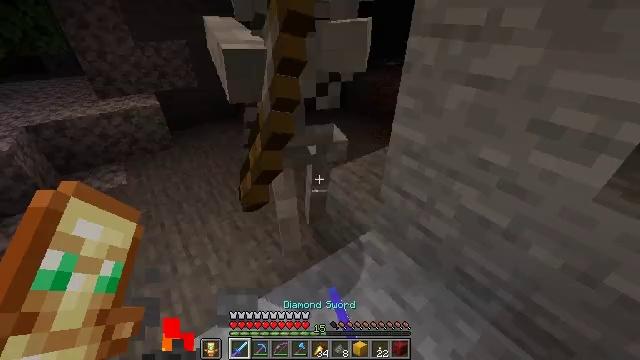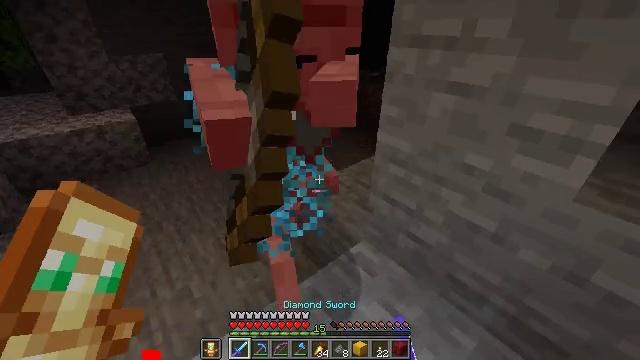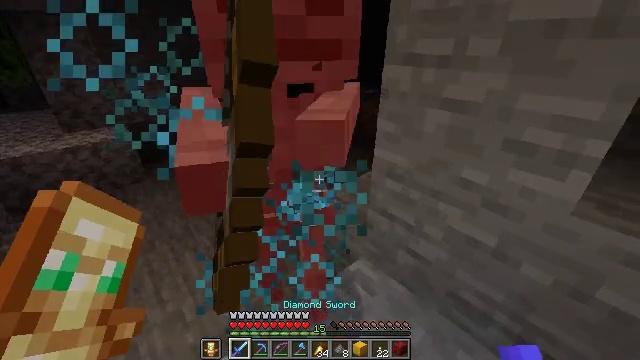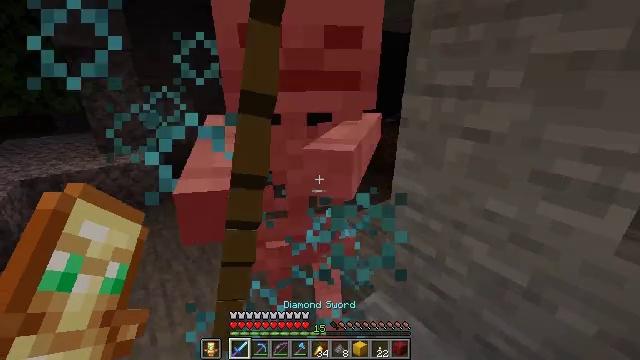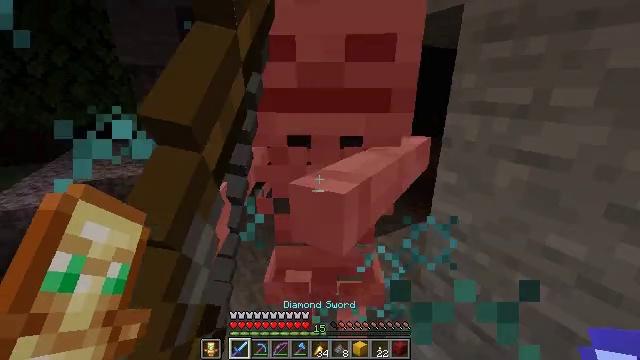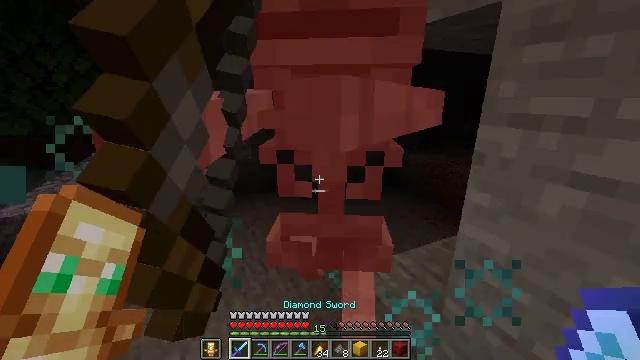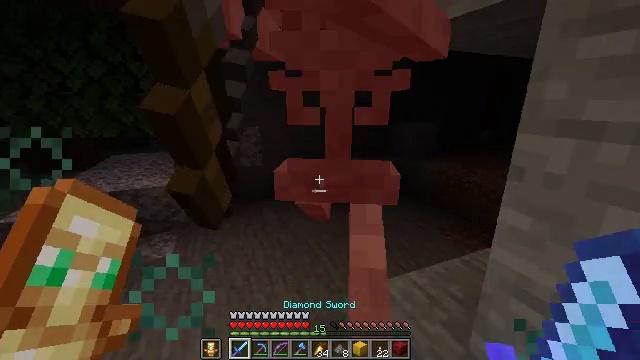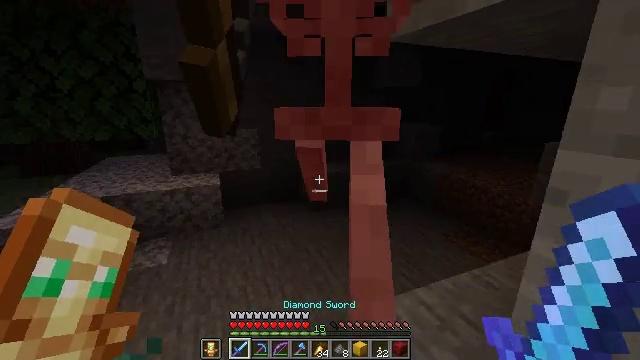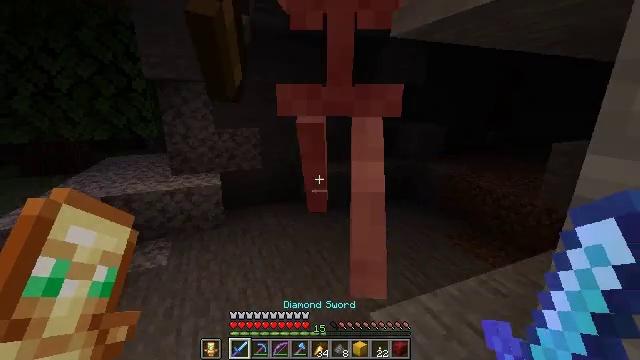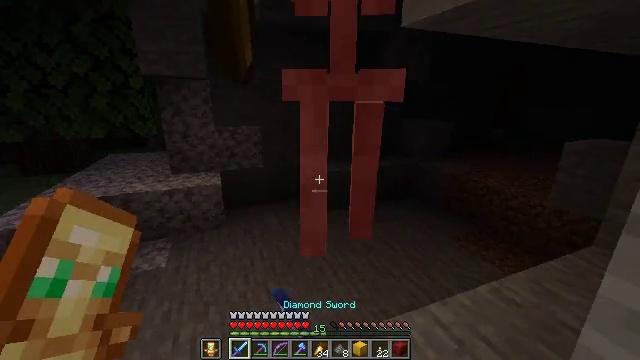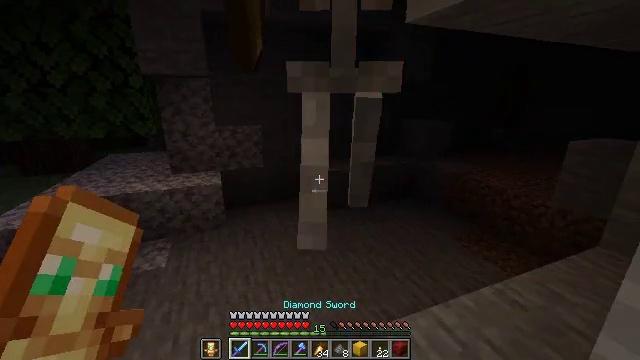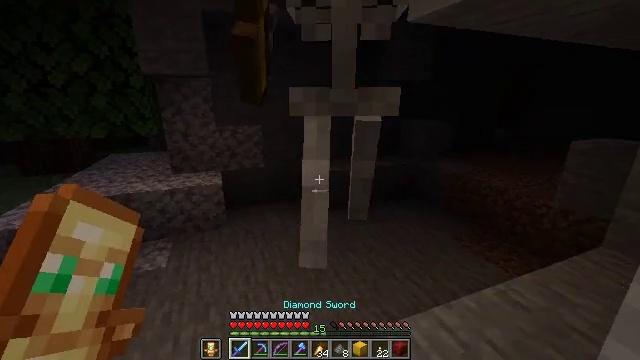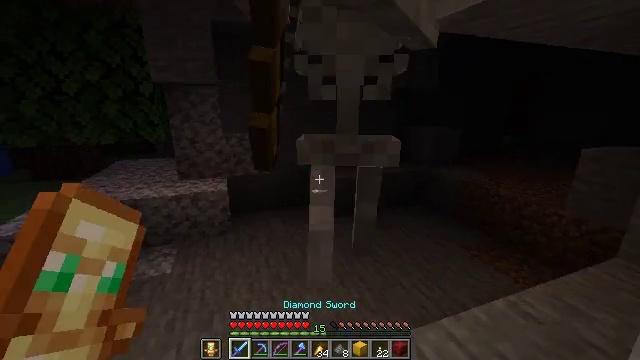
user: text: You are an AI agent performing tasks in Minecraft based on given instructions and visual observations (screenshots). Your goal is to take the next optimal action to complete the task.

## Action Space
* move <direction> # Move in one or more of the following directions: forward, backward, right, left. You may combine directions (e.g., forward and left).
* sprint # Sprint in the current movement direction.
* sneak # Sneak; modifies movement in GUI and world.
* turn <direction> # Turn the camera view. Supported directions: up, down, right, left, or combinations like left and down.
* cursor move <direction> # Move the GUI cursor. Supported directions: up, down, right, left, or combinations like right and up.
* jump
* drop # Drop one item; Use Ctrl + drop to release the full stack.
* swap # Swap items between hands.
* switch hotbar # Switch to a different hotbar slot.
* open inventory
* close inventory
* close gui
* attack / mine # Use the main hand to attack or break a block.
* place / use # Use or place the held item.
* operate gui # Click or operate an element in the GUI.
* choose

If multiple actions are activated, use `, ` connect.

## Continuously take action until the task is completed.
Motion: motion action
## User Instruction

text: Kill a skeleton.
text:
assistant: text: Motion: turn right and up
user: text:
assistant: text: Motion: turn up
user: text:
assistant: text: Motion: turn left and up
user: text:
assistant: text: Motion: move forward, turn left and up
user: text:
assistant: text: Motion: move forward, turn left and up
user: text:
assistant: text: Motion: move forward, turn left and up
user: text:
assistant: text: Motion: move forward
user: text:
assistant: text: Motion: attack / mine
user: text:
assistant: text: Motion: attack / mine
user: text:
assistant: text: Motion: attack / mine
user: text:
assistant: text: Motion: attack / mine
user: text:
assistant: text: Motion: turn left and up
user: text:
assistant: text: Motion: no_op